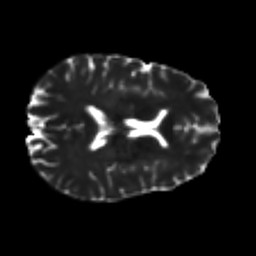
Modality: T2w
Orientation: axial
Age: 36
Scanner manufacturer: philips
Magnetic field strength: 3 T
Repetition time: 7.766 s
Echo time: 0.1224 s